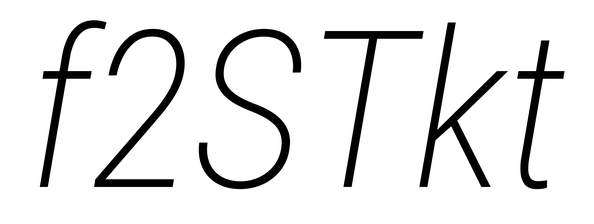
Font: Roboto-Italic_Condensed_ExtraLight_Italic